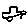
Label: car